Aerial crown-view tile of a tropical tree (Barro Colorado Island, Panama), acquired 20240813:
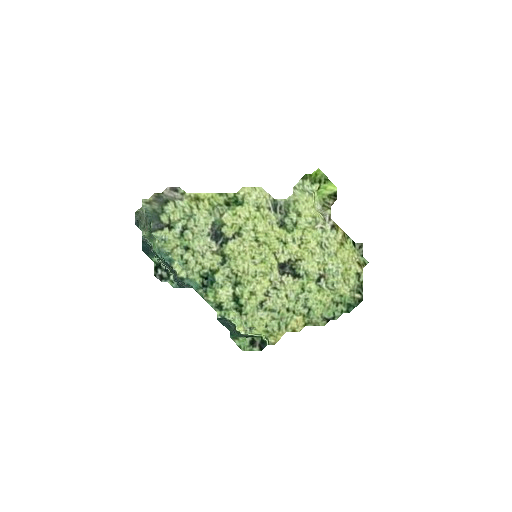
Species: Aiouea montana
GBIF accepted scientific name: Aiouea montana
Crown area: 39.664 m²